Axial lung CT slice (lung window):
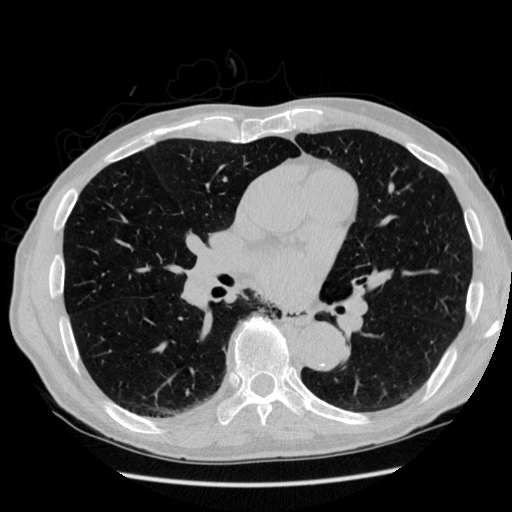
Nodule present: no